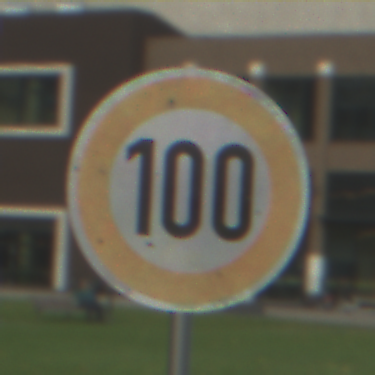
Verkehrszeichen: Geschwindigkeit100
Umgebung: Outdoor, Urban
Tageszeit: MorningAfternoon
Wetter: PartlyCloudy
Licht: Natural
Jahreszeit: NotSpecified
Kontrast: LowContrast